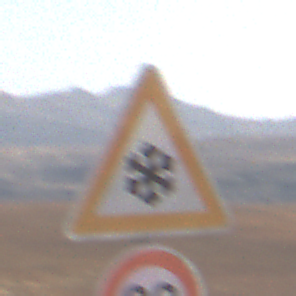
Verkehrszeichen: SchneeOderEisglaette
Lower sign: Geschwindigkeit90
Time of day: Midday
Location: Outdoor (Nature)
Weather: PartlyCloudy
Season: NotSpecified
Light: Natural